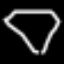
Label: diamond